Question: I am working with ASP.NET MVC and I am using Entity Framework. While generating my database which has been created by DataBase First I got this relation which is shown below. My question is: how can I assign a role for a particular patient?

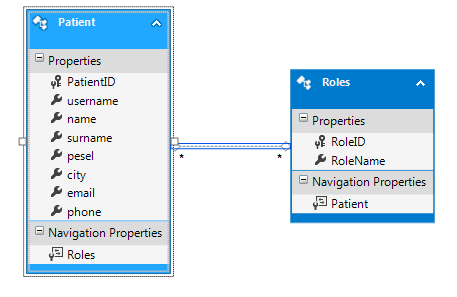
Answer: This slightly depends on how your project is structured, and any design patterns you're using, but the below code should point you in the right direction.
'''
// query the DB for existing patient/role
var dbContext = new MyDbContext()
var patient = dbContext.Set<Patient>().FirstOrDefault(x => x.PatientID = patientId);
var role = dbContext.Set<Role>().FirstOrDefault(x => x.RoleID = roleId);
patient.Roles.Add(role);
dbContext.SaveChanges();
'''
Or something like this for a new instance of a patient...
'''
var newPatient = new Patient {
Name = "NameHere"
....
};
newPatient.Roles.Add(role);
dbContext.Entry(newPatient).State = System.Data.EntityState.Added;
dbContext.SaveChanges();
'''